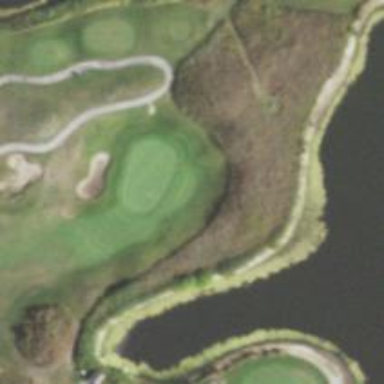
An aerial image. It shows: View of golf hole.